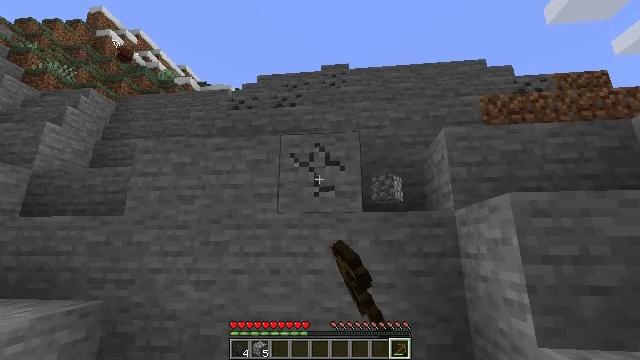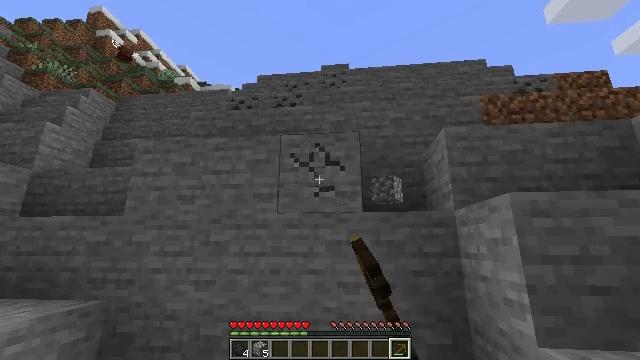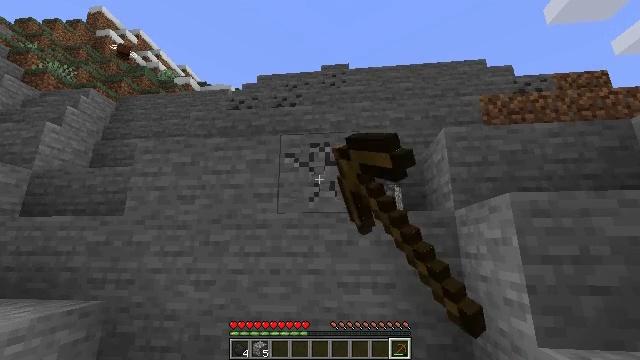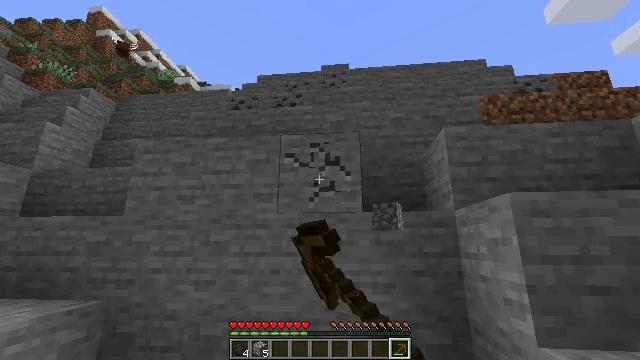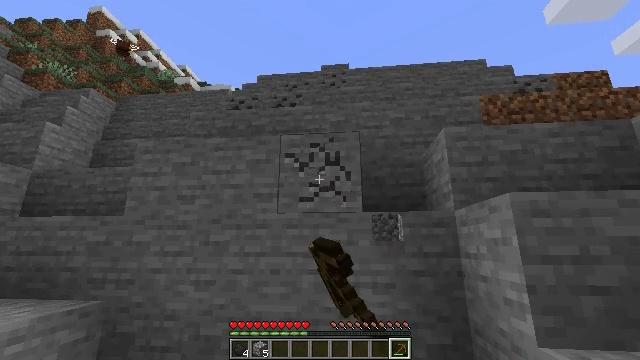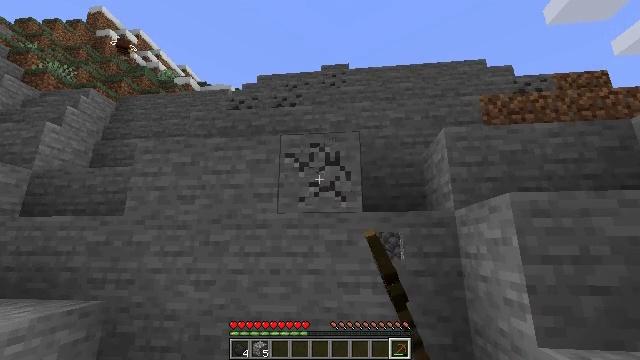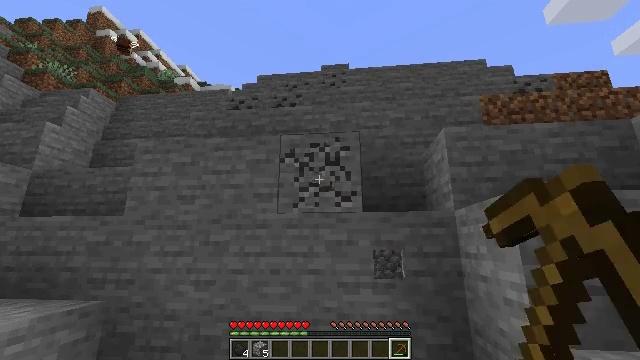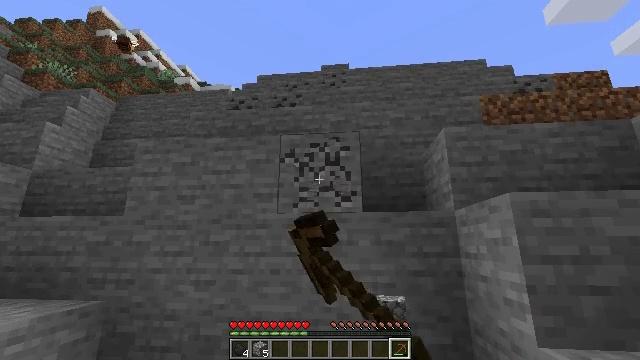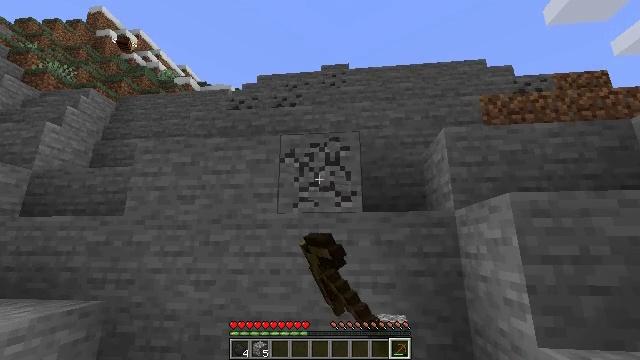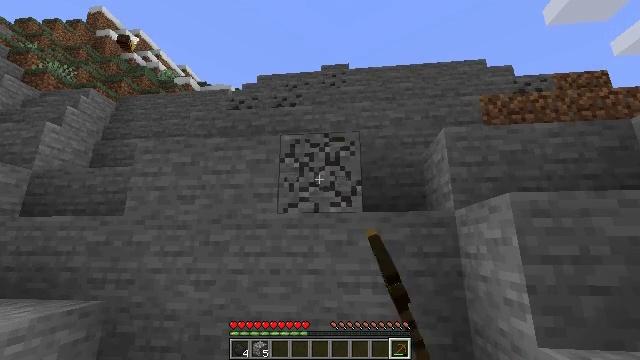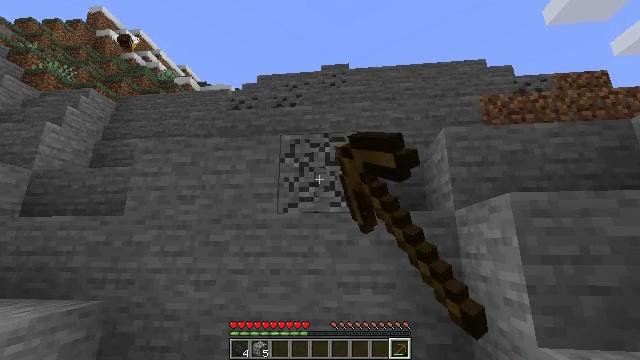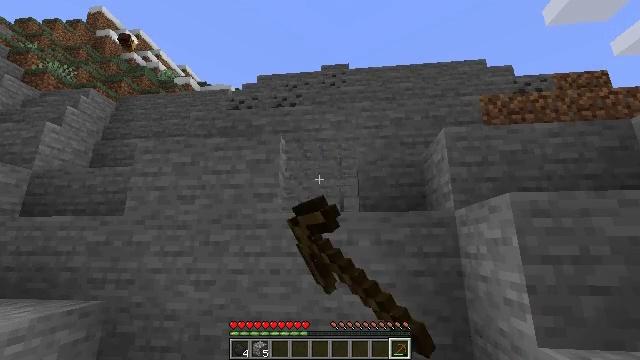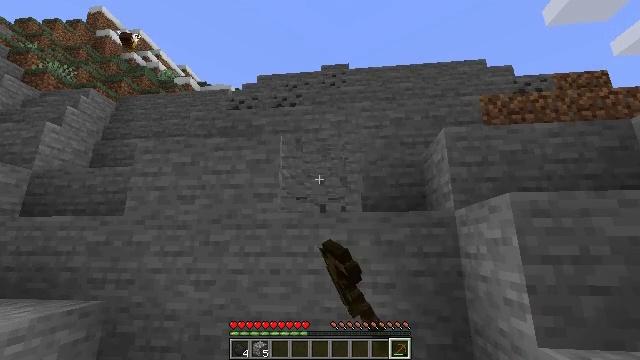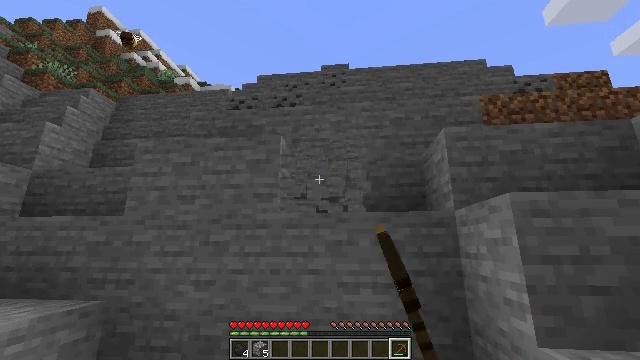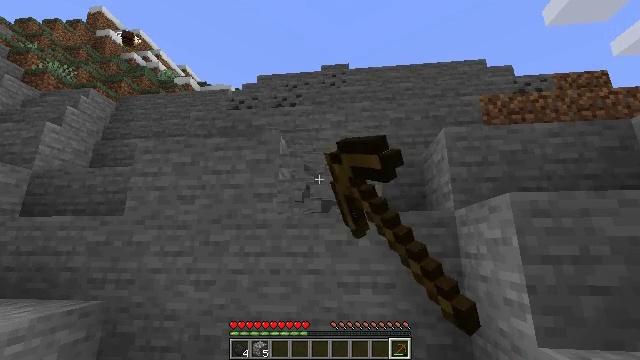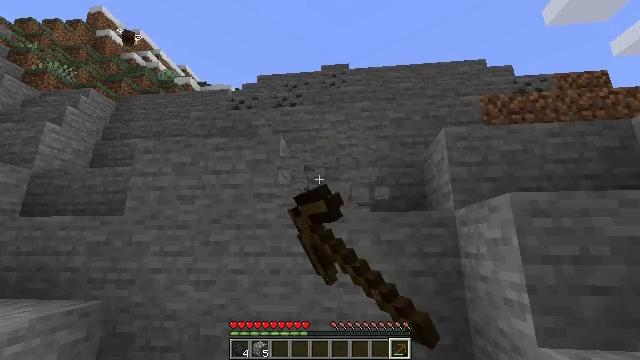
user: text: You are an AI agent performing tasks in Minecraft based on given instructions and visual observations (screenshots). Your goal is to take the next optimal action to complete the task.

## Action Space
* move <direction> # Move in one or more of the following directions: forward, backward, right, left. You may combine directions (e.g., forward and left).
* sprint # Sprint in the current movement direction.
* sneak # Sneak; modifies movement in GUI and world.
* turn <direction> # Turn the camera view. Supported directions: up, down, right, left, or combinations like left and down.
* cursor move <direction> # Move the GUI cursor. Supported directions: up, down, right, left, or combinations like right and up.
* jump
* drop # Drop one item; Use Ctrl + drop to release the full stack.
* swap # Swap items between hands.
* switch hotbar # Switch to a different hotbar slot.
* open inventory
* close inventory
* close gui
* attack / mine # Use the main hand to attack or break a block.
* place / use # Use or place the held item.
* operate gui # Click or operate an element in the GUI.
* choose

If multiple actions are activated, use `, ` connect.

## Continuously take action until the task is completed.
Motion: motion action
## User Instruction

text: Collect stone from the mine.
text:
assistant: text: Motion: attack / mine
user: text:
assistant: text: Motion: attack / mine
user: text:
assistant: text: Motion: attack / mine
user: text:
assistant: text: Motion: attack / mine
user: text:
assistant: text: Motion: attack / mine
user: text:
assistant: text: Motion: attack / mine
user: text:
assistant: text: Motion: attack / mine
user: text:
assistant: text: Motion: attack / mine
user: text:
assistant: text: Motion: attack / mine
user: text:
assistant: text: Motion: attack / mine
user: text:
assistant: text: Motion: attack / mine
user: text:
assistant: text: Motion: attack / mine
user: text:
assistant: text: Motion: attack / mine
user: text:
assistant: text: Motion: attack / mine
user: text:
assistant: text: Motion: attack / mine
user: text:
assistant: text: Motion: attack / mine
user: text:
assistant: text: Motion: turn left, attack / mine
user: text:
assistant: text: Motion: turn left, attack / mine
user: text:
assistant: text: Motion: turn left, attack / mine
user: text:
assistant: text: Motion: turn left, attack / mine
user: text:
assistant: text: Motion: attack / mine
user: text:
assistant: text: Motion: attack / mine
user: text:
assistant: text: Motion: attack / mine
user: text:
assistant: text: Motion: attack / mine
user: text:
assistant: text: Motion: attack / mine
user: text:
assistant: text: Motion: attack / mine
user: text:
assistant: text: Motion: attack / mine
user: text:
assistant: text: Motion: attack / mine
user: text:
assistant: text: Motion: attack / mine
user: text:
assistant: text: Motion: attack / mine